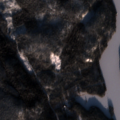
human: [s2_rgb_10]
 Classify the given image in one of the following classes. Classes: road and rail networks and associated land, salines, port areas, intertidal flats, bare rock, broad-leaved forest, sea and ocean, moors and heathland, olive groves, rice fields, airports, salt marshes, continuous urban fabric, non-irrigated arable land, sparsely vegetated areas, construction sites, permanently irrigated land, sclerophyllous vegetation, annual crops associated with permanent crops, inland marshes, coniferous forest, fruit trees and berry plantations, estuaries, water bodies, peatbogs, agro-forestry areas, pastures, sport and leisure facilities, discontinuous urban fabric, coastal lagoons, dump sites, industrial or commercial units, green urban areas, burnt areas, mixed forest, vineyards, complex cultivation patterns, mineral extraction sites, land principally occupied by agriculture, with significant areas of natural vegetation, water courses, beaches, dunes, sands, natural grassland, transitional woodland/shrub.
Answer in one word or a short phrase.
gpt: coniferous forest, mixed forest, water bodies